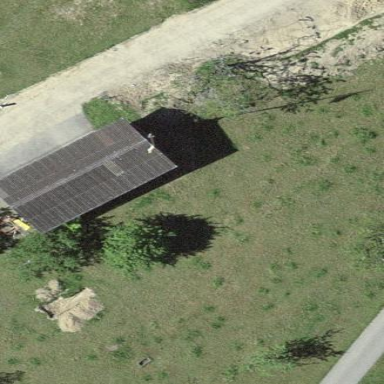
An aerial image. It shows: Barn.